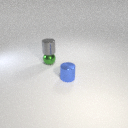
small blue metal cylinder to the right of small green metal sphere